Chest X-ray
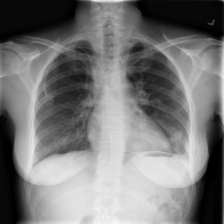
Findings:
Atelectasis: negative
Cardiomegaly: negative
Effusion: negative
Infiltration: negative
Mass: negative
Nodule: negative
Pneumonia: negative
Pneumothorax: negative
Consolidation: negative
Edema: negative
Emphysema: negative
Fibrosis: negative
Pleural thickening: negative
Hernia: negative